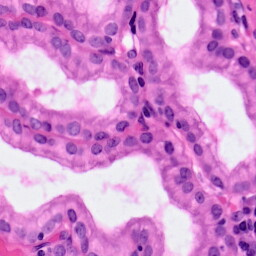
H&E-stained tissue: Pancreatic